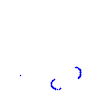
Particle: proton